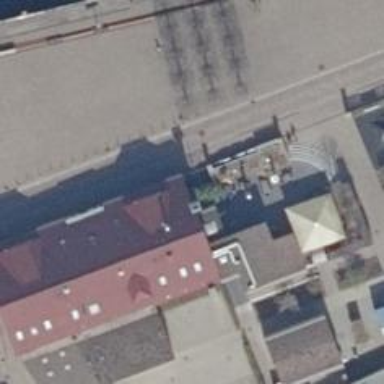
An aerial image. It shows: Restaurant.